Question: how can i resize column filter plugin controls for jquery datatable.
I used below code for column filter plugin but it didnt changed...
'''
$("table#tblOscarNominees").dataTable().columnFilter(
{
//sPlaceHolder: "foot:before",
"aoColumns": [
null, //{ "type": "number-range" },
{"type": "text", width: "50px" },
{ "type": "select" },
{ "type": "text", width: "50px" },
{"type": "number-range", width: "50px" },
{ "type": "select" },
{ "type": "select" },
{ "type": "date-range", width: "50px" },
]
});
'''

for more details please see this link
<URL>
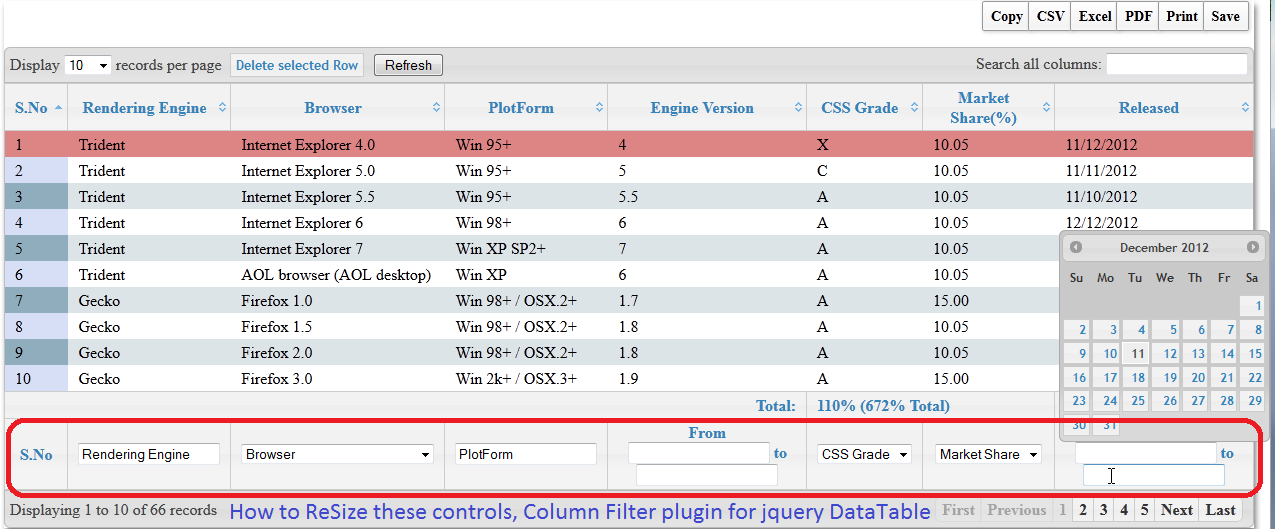
Answer: This works for me:
'''
$('#my-table th').bind('mouseup', function(event){
var index = $(this).parent().children().index($(this));
var colWidth = $(this).css('width');
var input = $('#my-table tfoot tr input:eq(' + index +')');
input.css("width", colWidth);
});
'''
You still need to set the input width right after the table is built:
'''
$('#change-table tfoot tr').find(':input').each(function(index){
var colWidth = $('#my-table thead tr th:eq(' + index + ')').css('width');
$(this).css("width", colWidth );
});
'''